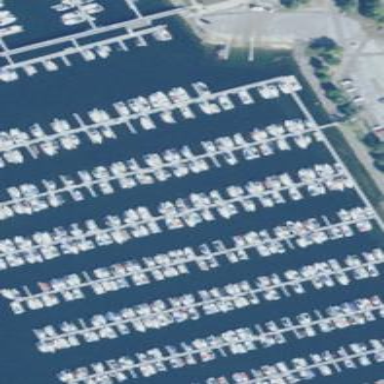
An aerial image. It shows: Marina area for leisure land.